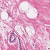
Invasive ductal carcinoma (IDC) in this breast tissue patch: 0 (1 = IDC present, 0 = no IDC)